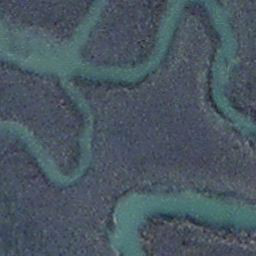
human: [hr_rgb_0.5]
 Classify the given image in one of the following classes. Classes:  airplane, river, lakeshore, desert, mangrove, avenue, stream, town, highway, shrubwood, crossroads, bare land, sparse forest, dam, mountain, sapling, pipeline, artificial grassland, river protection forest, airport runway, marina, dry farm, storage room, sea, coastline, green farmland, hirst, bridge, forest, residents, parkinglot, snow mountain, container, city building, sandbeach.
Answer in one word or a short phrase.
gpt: stream